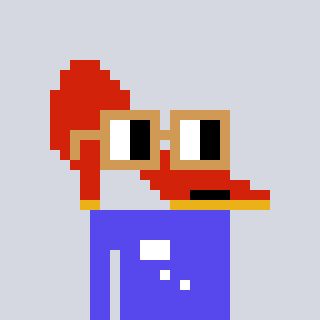
a pixel art character with square brown glasses, a highheel-shaped head and a computerblue-colored body on a cool background